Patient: sex M, age 71
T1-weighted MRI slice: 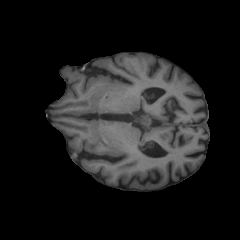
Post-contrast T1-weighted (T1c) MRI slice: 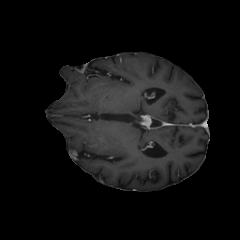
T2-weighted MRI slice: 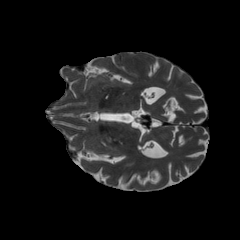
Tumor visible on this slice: no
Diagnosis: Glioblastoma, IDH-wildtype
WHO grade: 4